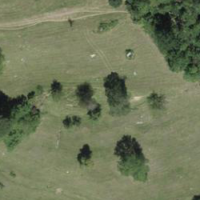
EUNIS habitat code: 24
Species observed at this site:
Lamium album